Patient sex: F
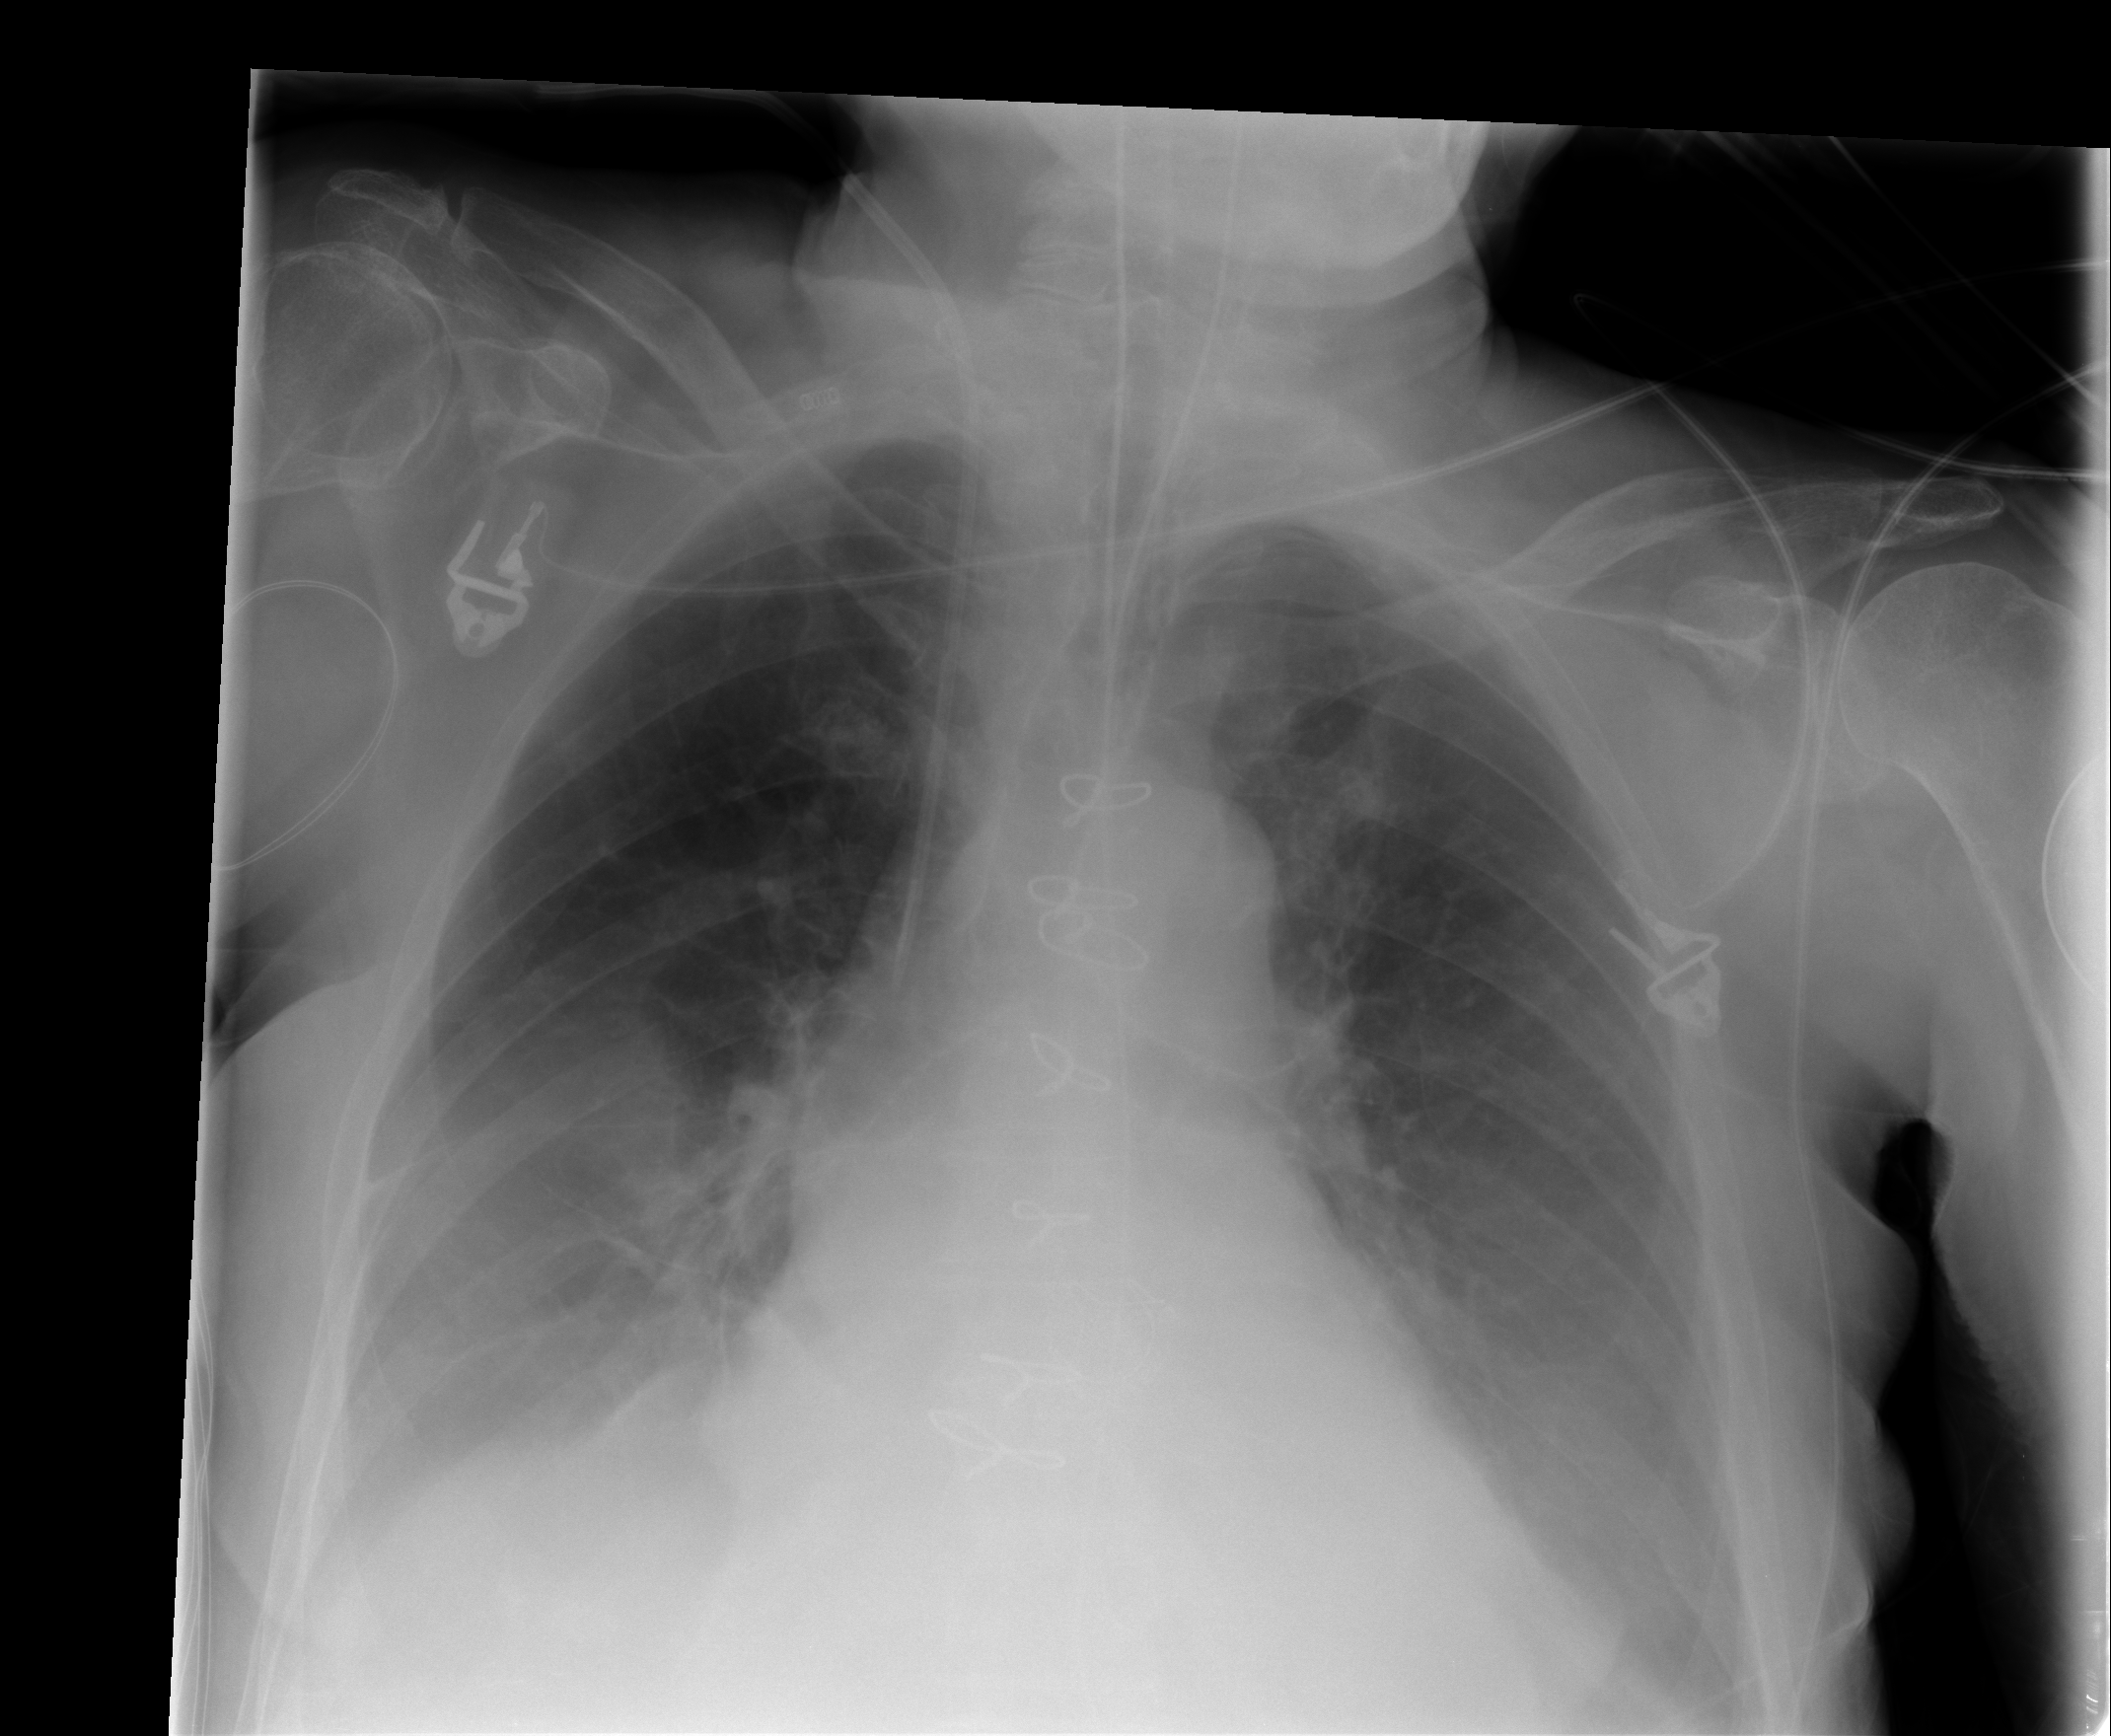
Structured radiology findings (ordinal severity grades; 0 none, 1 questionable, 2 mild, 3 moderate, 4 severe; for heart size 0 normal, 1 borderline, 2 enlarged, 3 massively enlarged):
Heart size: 2
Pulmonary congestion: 0
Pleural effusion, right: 2
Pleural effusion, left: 2
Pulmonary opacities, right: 0
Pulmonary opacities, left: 0
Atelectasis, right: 2
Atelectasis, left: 2